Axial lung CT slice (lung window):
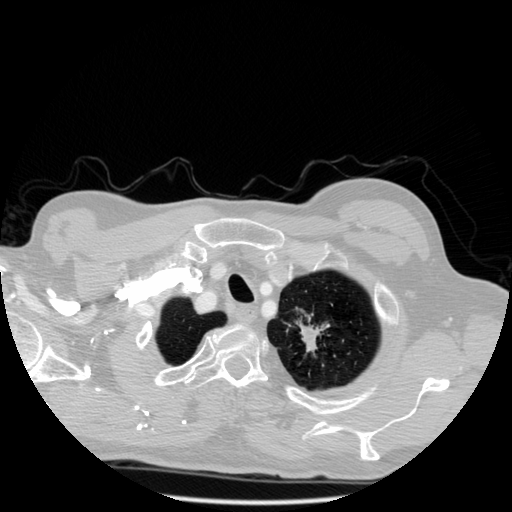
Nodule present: yes
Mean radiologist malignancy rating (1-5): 4.667